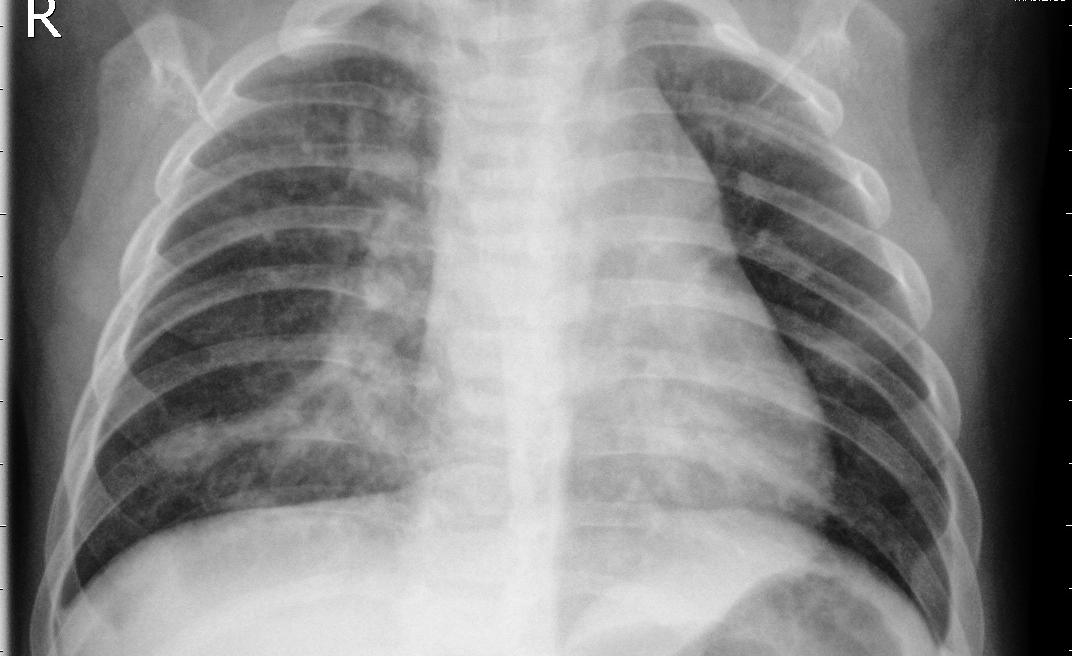
Diagnosis: PNEUMONIA